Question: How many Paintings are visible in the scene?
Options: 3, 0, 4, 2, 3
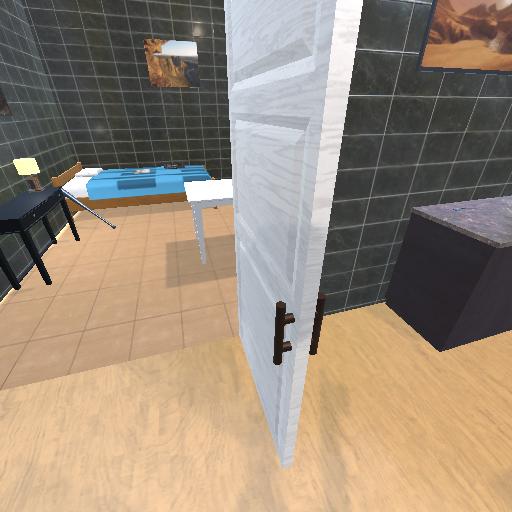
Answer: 3